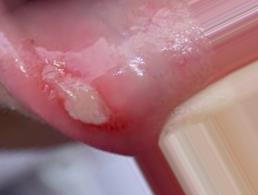
Condition: Mouth Ulcer